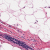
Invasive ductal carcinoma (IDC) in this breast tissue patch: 0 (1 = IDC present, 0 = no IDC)